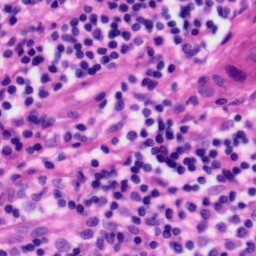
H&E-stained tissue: Tonsil